Field crop: maize
Growth stage: 2
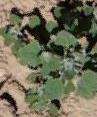
Species: chenopodium